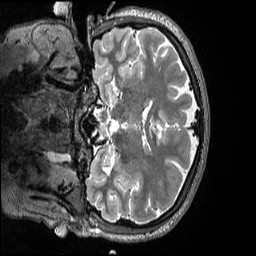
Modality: T2w
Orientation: coronal
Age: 22
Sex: female
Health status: ill
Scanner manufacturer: siemens
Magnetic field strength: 3 T
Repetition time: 3.2 s
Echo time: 0.563 s